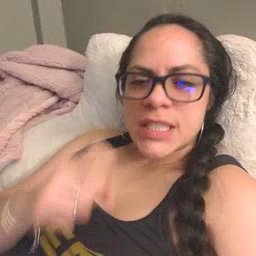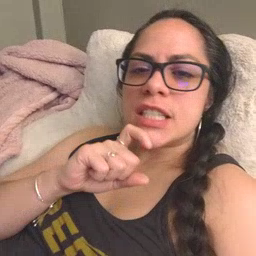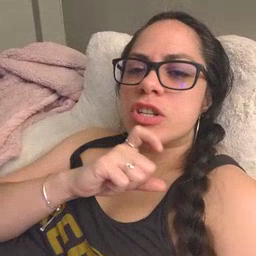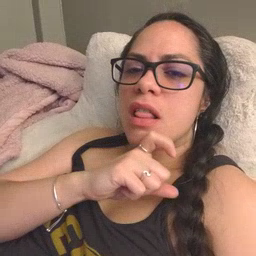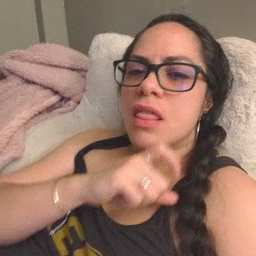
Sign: cereal